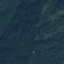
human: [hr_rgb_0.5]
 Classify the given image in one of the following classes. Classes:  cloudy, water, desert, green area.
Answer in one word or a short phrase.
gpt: green area